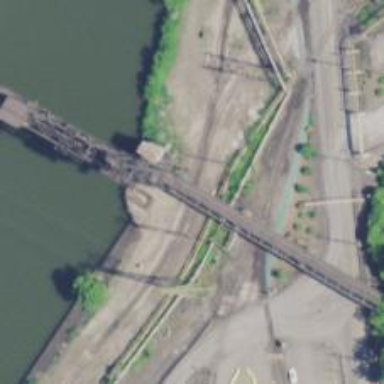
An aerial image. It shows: Railway bridge over spur service line.